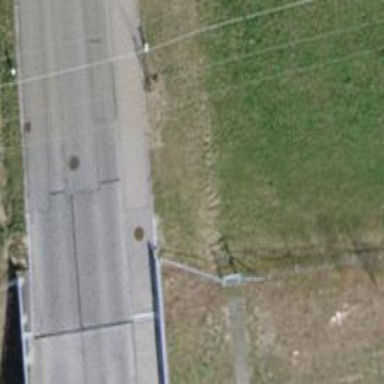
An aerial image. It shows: Sidewalk bridge over footway.